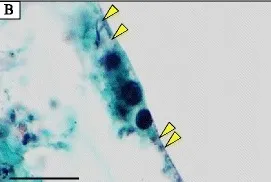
Microscopic examination of the transvaginal brushing cytology specimen from the uterine mass (uterine embryonal rhabdomyosarcoma). B; Retrospectively thorough examination could find out cytoplasmic cross-striations-like structures (arrowheads) in one of atypical spindle-shaped tumor cells. Bar = 25 mum.
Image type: pathology (papanicolaou)